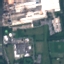
Land use / land cover class: Industrial